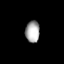
Tissue: lung
Cell type: Fibroblasts
Senescence score: 0.6365
Nuclear area (px): 302
Mean DAPI intensity: 167.901